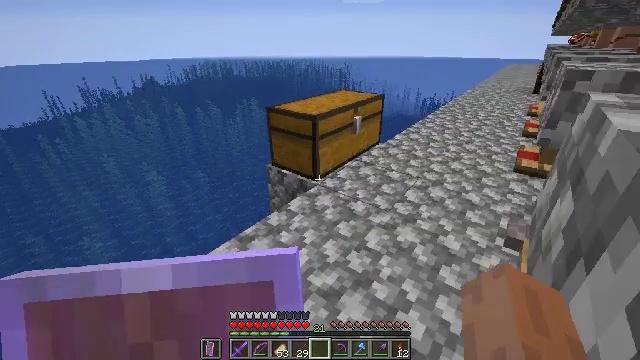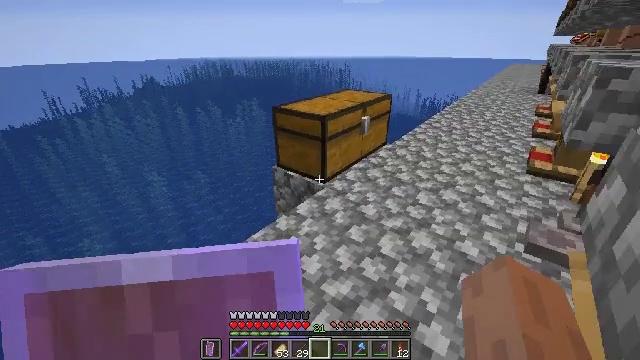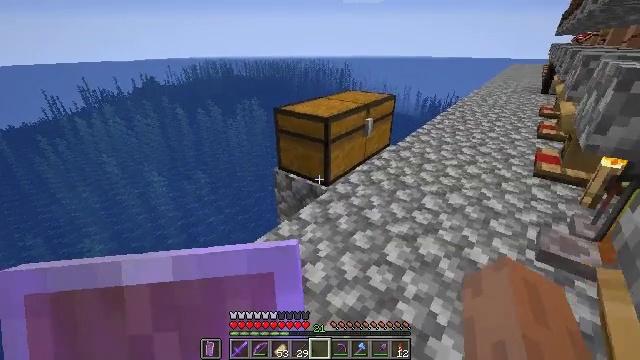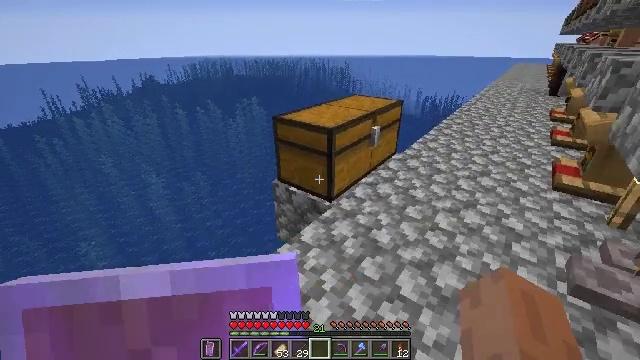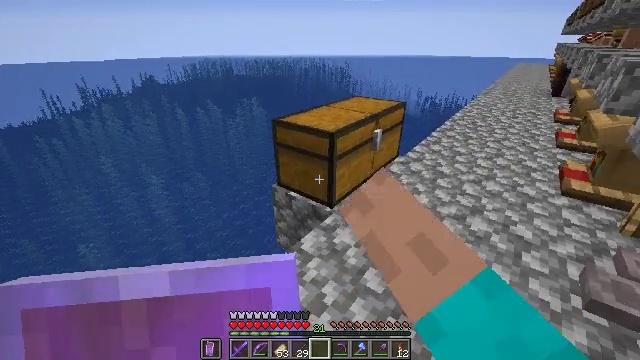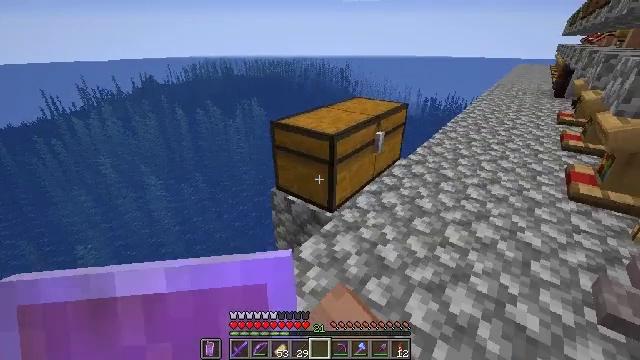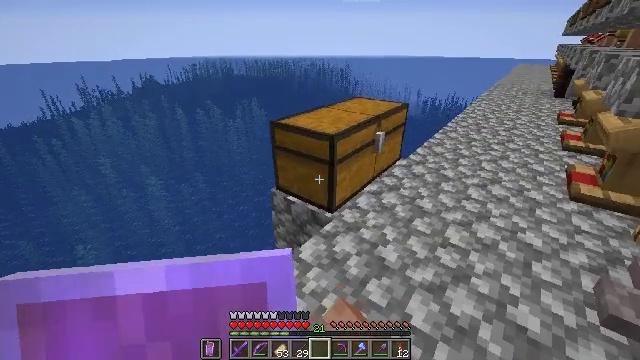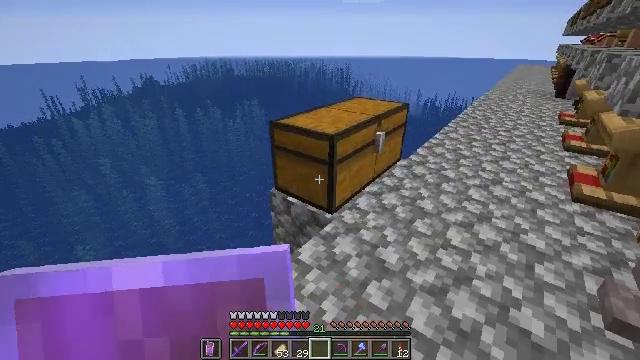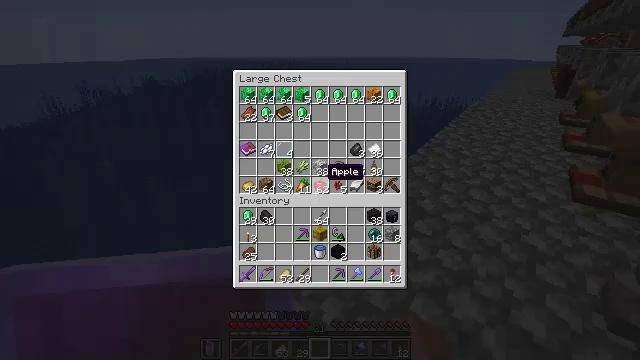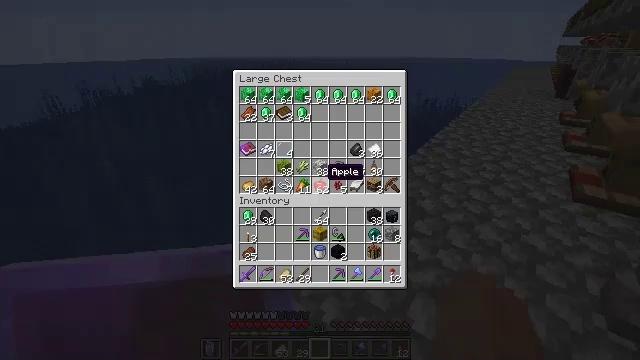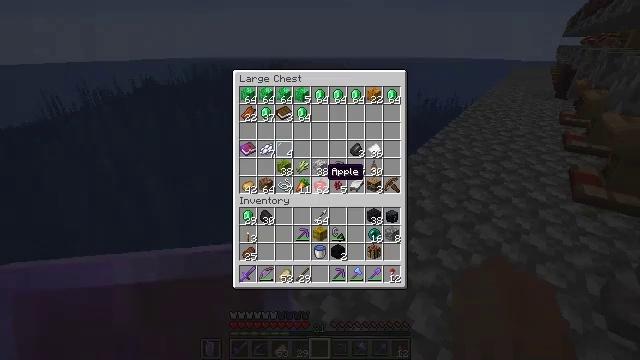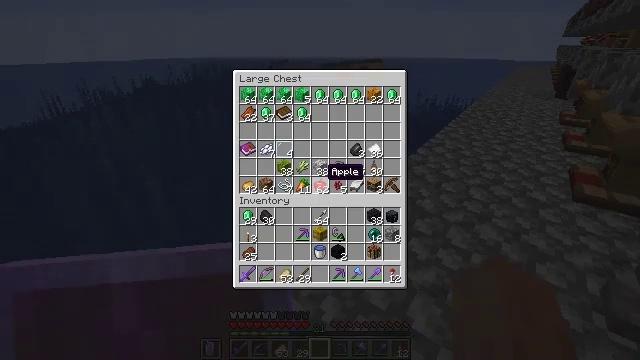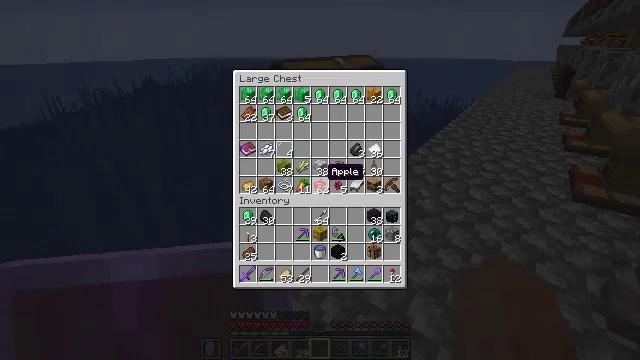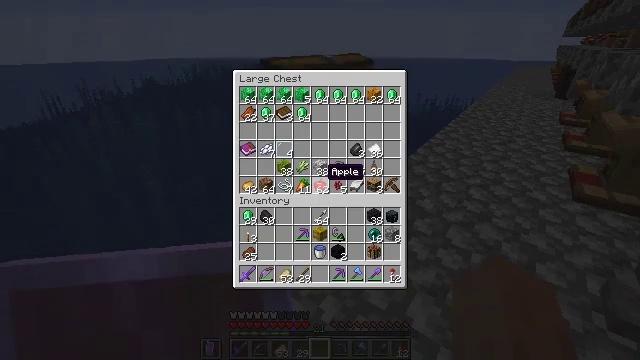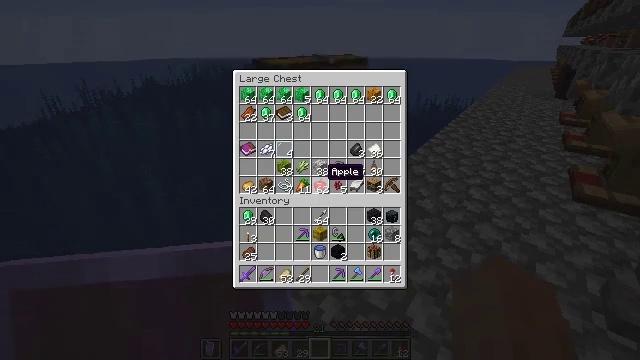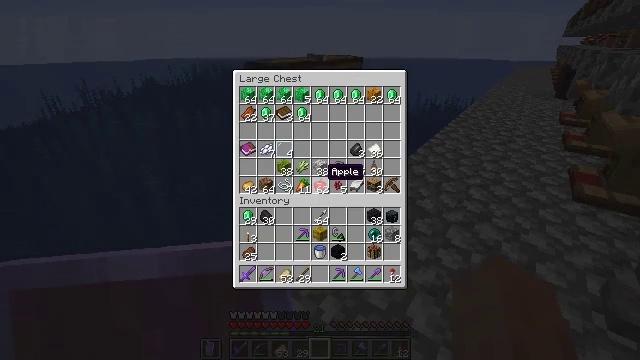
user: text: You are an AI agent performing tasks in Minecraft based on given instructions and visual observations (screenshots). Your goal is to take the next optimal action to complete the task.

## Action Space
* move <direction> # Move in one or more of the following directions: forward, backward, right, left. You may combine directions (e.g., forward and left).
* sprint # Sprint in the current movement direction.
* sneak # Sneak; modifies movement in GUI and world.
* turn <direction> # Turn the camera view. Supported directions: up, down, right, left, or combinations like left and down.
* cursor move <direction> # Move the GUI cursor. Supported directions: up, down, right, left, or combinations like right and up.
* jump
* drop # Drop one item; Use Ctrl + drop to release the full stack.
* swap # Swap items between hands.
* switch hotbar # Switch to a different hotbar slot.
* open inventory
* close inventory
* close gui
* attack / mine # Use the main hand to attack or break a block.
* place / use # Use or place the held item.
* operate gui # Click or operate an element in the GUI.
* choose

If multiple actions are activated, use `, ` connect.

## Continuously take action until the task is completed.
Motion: motion action
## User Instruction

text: Remove wheat seeds from the inventory.
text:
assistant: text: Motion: move forward
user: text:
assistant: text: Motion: move forward
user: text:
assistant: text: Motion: move forward, use / place
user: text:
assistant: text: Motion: use / place
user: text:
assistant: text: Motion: use / place
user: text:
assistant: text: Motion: use / place
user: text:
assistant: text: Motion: no_op
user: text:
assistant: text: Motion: no_op
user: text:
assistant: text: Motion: no_op
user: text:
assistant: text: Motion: no_op
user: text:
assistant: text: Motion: no_op
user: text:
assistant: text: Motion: no_op
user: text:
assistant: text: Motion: no_op
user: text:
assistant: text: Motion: no_op
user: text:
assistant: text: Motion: no_op
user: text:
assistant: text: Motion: no_op
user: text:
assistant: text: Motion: no_op
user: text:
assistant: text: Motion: no_op
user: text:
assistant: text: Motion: no_op
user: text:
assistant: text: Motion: no_op
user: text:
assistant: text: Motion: no_op
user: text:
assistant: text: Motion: no_op
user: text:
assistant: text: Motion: no_op
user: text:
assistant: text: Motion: no_op
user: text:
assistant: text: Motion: no_op
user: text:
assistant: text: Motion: no_op
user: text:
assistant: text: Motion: no_op
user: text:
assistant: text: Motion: no_op
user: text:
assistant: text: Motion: no_op
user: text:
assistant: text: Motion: turn down